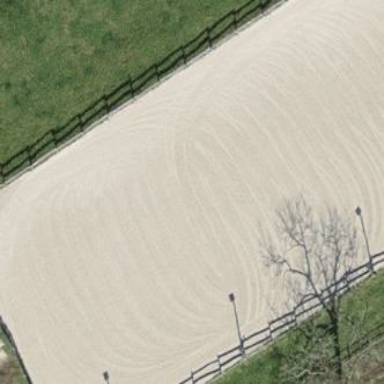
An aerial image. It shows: Equestrian pitch for leisure land use.